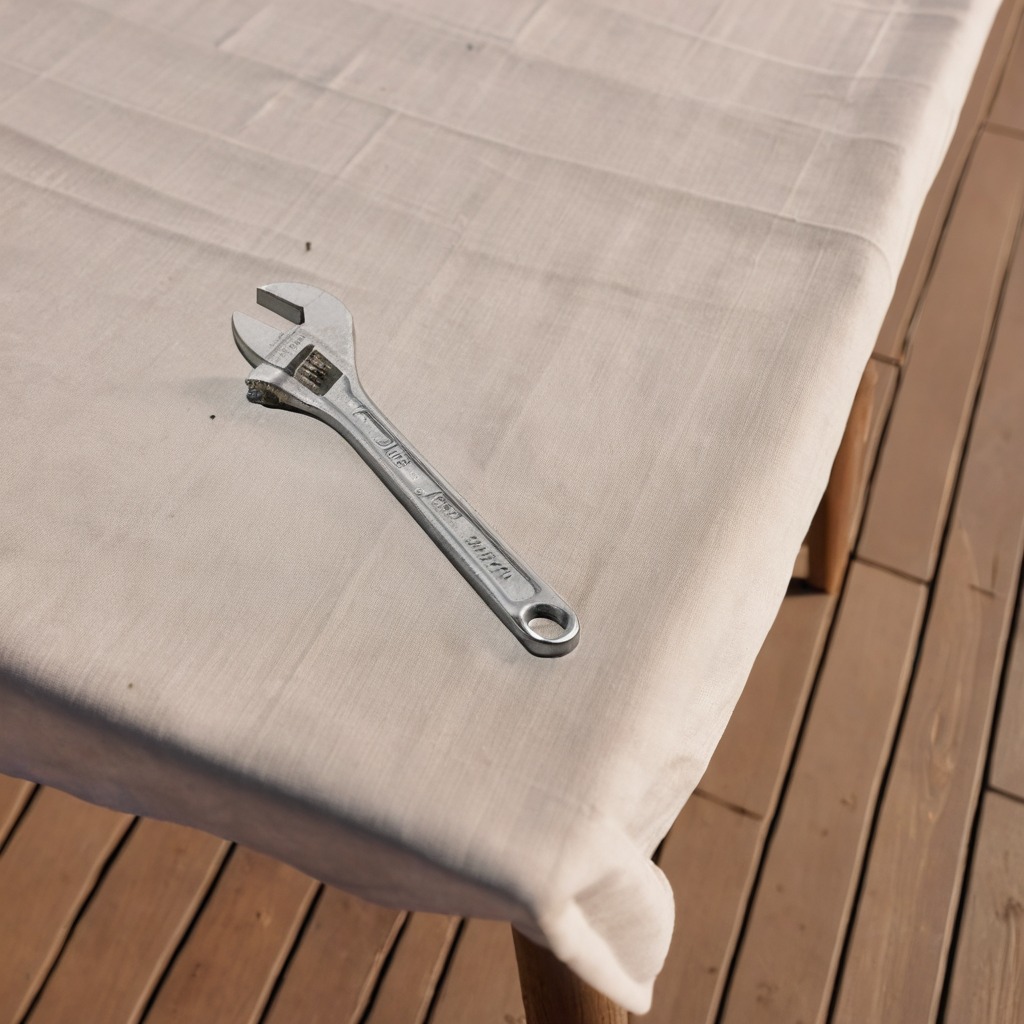
An wrench lies on the wooden table.